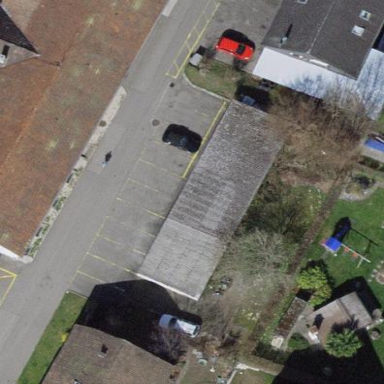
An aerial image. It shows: Group of garages.